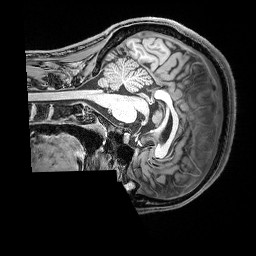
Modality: T1w
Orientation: sagittal
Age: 23
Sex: male
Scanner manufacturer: siemens
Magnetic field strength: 3 T
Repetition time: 2.53 s
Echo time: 0.00388 s